Interaction volume radius: 5 \u00c5
Interaction volume height: 30 \u00c5
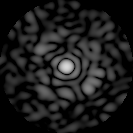
Disorder parameter: 0.8491